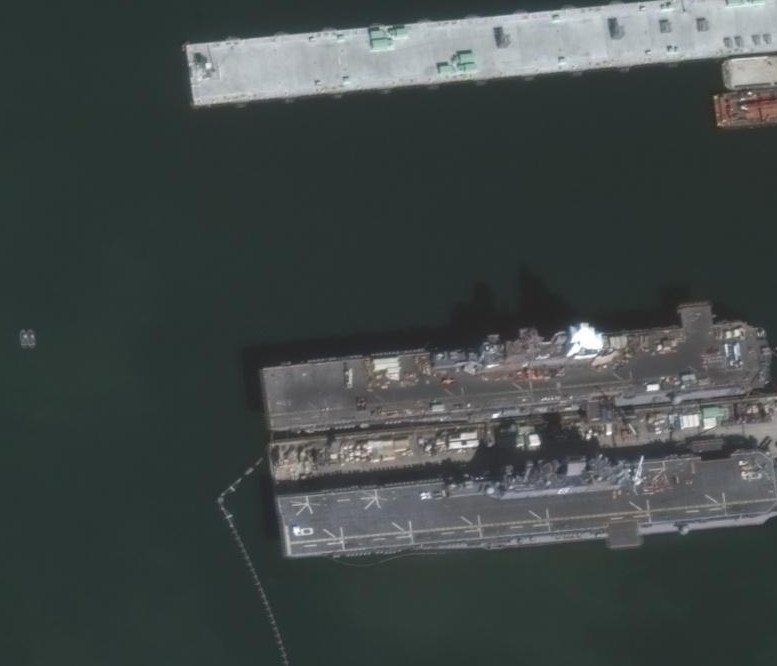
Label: Wasp-class_assault_ship